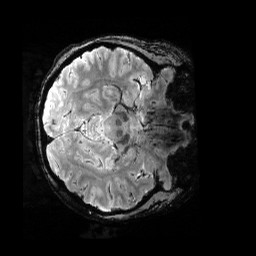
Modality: T2starw
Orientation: axial
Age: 26
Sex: female
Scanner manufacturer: siemens
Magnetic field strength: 6.98 T
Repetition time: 4.91 s
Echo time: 0.016 s